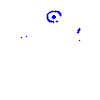
Particle: proton